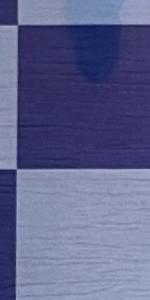
Label: Empty